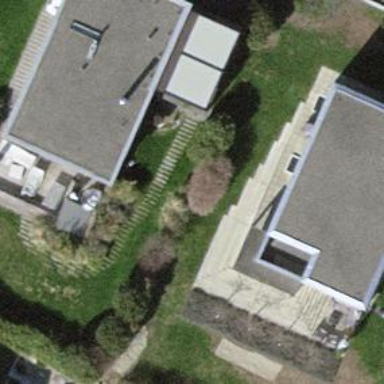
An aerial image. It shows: Detached building.